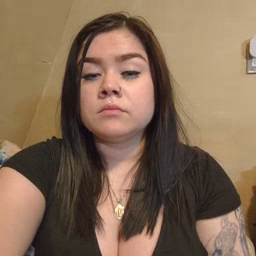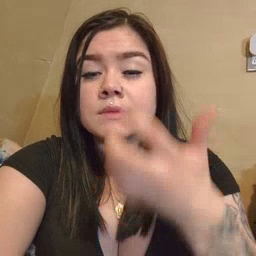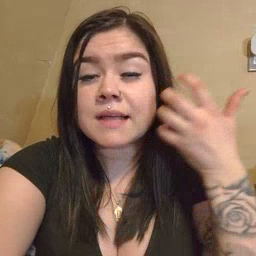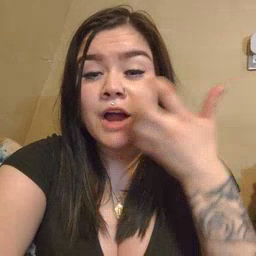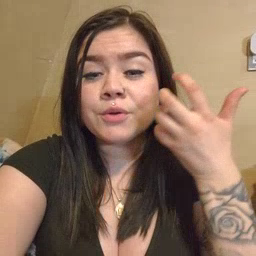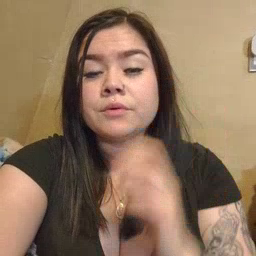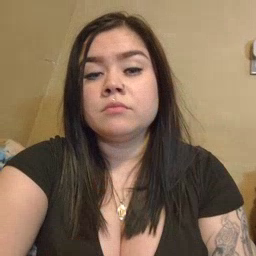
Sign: tiger